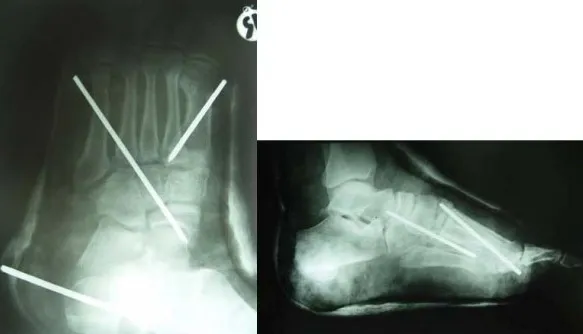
Postoperative radiograms, successful reduction of the MTP and incomplete reduction of the TMT joints.
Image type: radiology (x_ray)